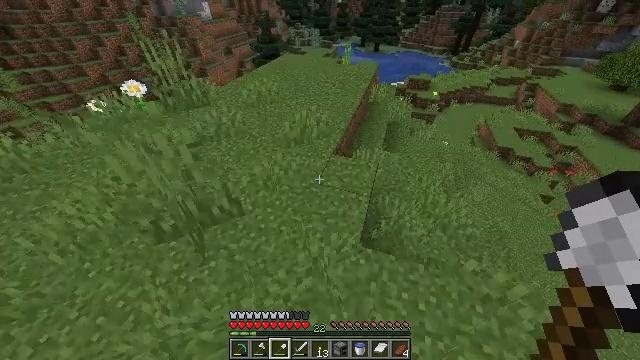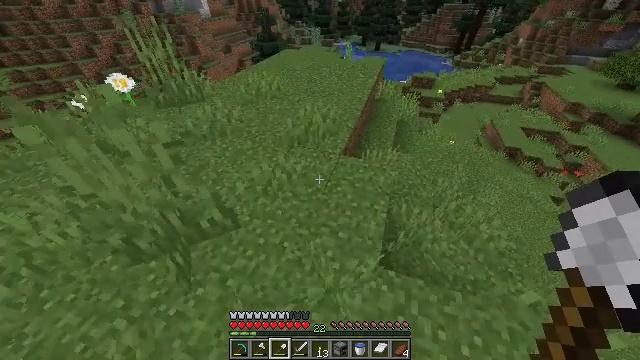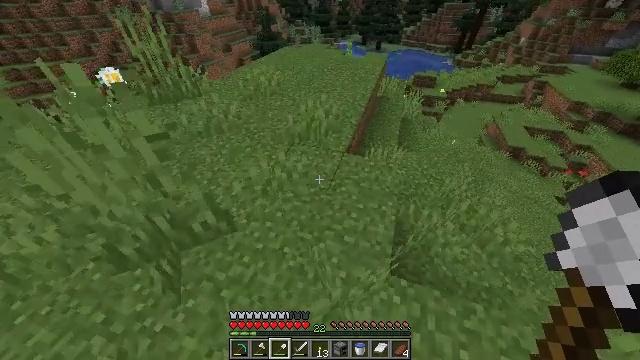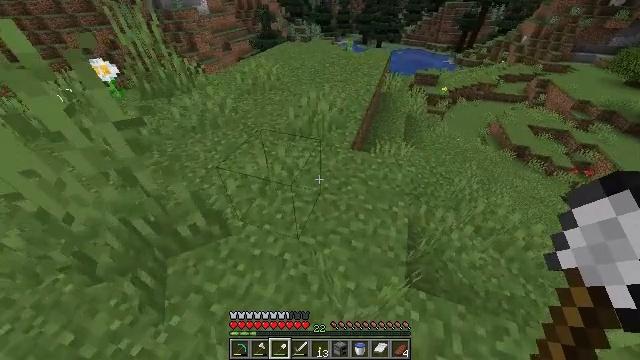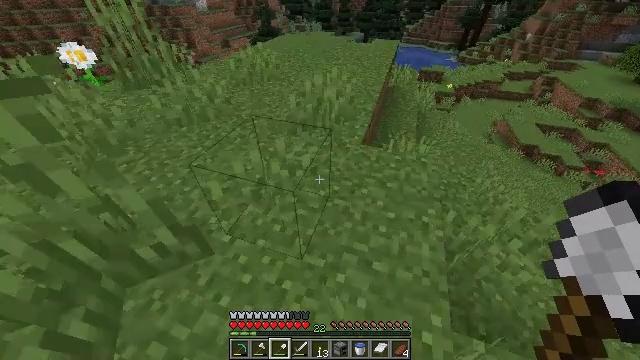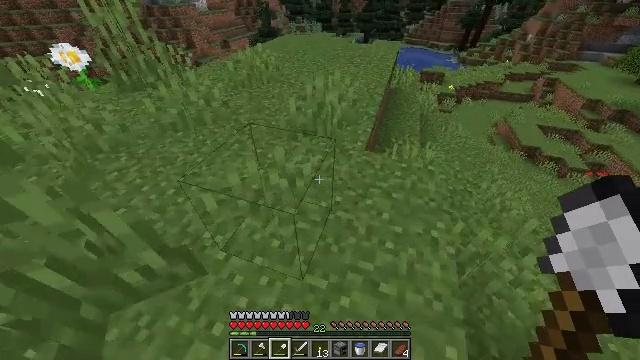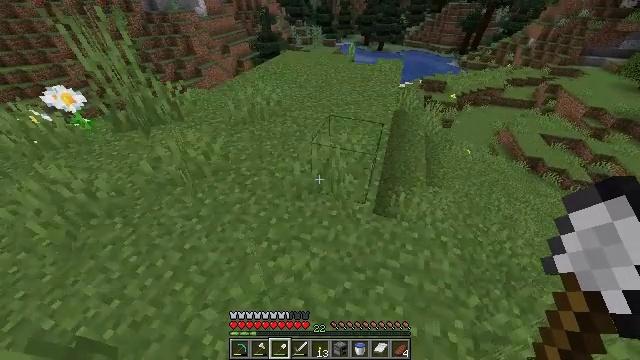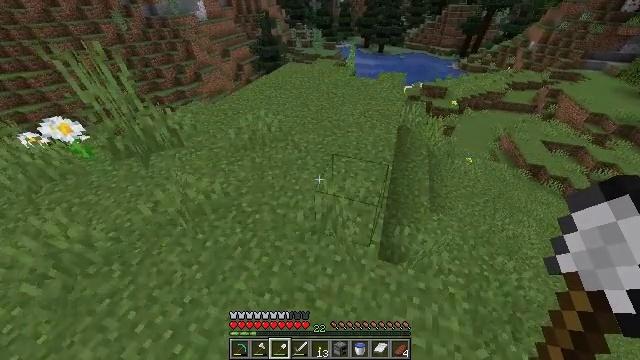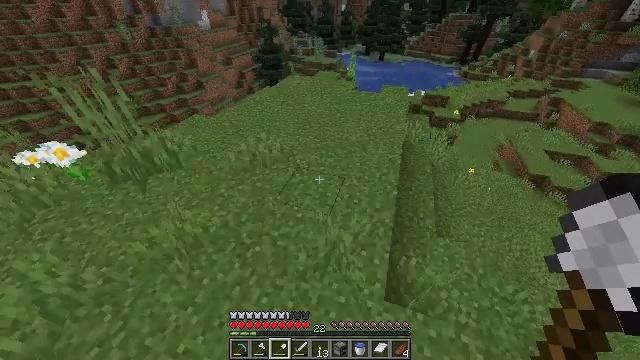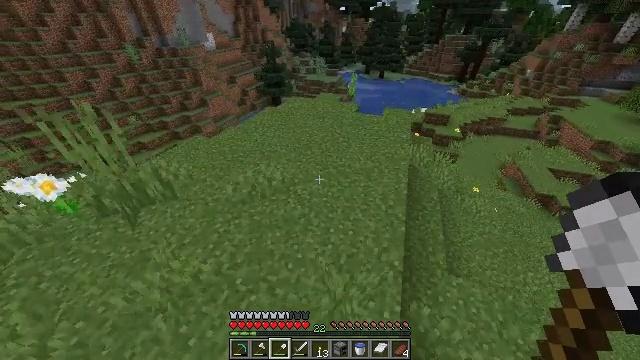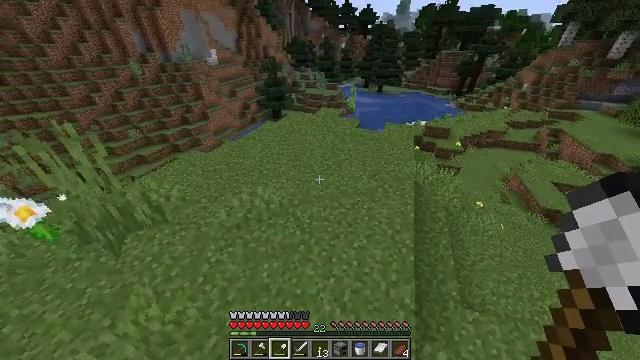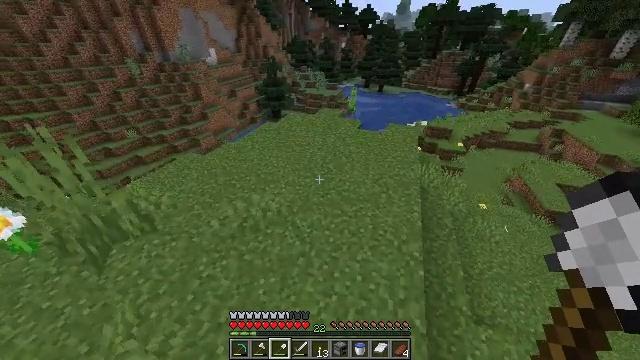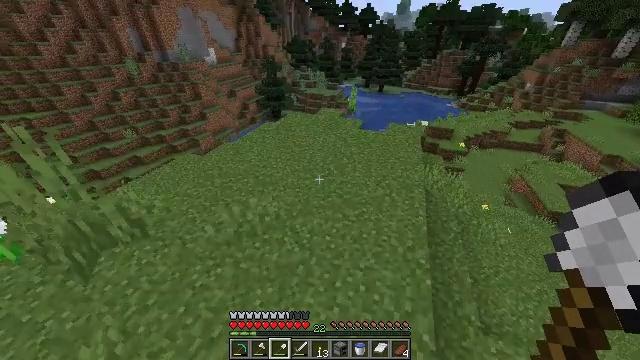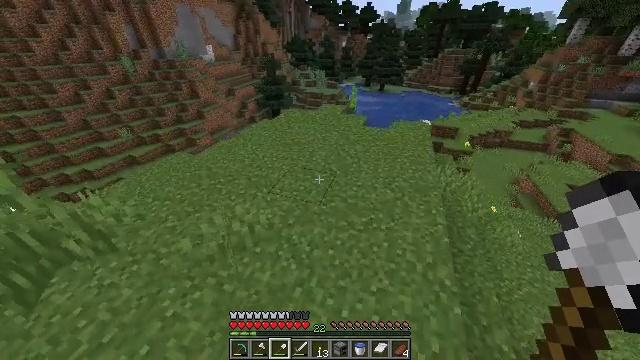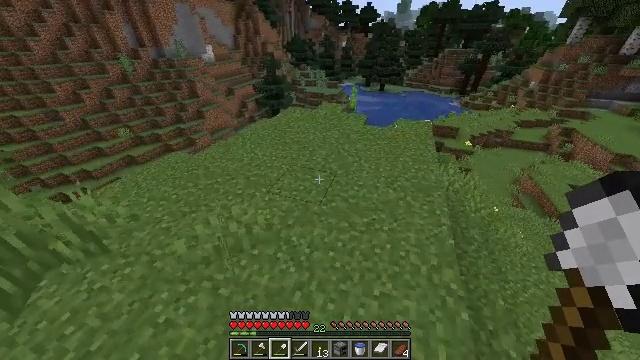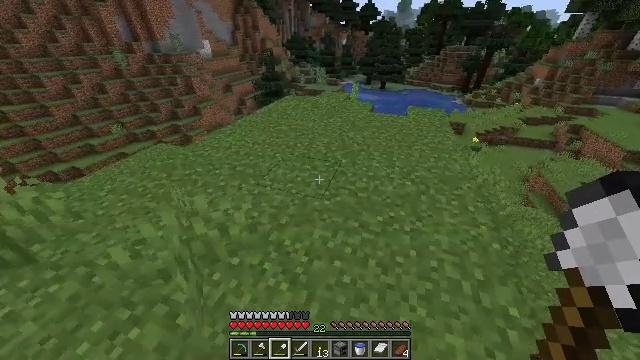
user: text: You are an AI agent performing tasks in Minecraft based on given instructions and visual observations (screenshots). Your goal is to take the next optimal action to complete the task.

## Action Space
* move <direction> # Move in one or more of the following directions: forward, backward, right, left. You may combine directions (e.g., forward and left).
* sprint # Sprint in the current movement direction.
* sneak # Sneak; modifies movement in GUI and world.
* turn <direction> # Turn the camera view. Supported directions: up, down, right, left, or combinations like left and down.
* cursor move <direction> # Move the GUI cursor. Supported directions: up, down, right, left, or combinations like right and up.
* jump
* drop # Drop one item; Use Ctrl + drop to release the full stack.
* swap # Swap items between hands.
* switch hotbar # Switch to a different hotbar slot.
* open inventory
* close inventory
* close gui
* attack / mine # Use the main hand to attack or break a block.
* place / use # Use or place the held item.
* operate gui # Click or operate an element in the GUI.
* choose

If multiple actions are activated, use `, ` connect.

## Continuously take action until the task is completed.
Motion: motion action
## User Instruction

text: Collect sugar cane near water sources.
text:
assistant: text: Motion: move forward, sprint, jump
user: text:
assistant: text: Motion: move forward, sprint, jump
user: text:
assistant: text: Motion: move forward, sprint, jump
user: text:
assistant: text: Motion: move forward, sprint, jump
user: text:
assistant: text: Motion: move forward, sprint, jump
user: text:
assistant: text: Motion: move forward, sprint, jump
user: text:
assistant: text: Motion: move forward, sprint, jump
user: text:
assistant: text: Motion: move forward, sprint, turn up, jump
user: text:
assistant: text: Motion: move forward, sprint, turn up, jump
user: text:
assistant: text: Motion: move forward, sprint, turn up, jump
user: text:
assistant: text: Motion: move forward, sprint, jump
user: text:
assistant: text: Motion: move forward, sprint, jump
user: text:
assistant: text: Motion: move forward, sprint, jump
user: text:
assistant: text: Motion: move forward, sprint, jump
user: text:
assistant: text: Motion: move forward, sprint, jump
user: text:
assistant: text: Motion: move forward, sprint, jump
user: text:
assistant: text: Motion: move forward, sprint, jump
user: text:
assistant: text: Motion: move forward, sprint, jump
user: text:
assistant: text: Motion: move forward, sprint, jump
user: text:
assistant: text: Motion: move forward, sprint, jump
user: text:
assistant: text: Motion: move forward, sprint, jump
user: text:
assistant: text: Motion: move forward, sprint, jump
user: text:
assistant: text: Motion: move forward, sprint, jump
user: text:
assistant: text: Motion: move forward, sprint, jump
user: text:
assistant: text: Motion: move forward, sprint, jump
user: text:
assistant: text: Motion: move forward, sprint, jump
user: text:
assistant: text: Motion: move forward, sprint, jump
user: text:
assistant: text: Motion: move forward, sprint, jump
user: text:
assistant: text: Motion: move forward, sprint, turn right and down, jump
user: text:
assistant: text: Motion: move forward, sprint, turn right and down, jump